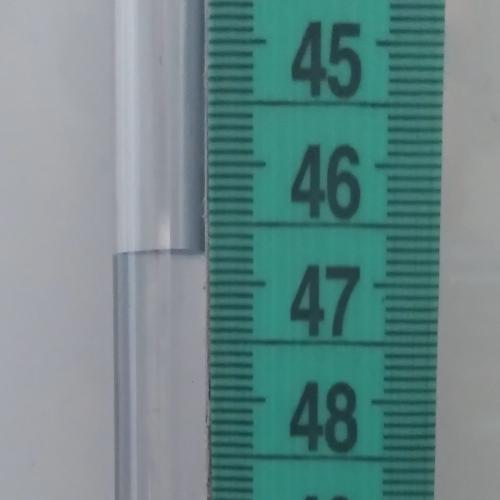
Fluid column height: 46.8 cm